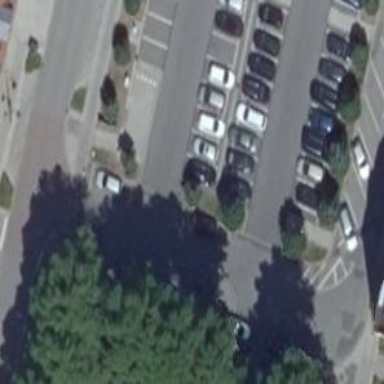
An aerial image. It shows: Asphalt surface parking area with parking entrance.